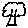
Label: tree